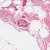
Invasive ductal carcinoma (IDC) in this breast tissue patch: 0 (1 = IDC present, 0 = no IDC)